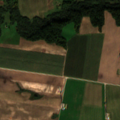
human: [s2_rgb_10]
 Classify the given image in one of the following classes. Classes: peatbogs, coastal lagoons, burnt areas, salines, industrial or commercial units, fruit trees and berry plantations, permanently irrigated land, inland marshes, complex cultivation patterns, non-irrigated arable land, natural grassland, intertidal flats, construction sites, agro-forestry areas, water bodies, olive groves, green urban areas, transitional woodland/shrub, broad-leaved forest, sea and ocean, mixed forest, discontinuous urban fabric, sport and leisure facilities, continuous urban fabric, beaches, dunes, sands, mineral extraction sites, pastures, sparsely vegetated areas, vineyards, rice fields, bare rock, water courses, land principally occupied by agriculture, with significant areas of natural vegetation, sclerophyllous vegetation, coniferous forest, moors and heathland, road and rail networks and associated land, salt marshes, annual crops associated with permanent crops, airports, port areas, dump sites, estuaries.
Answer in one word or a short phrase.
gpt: non-irrigated arable land, broad-leaved forest